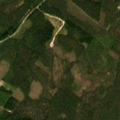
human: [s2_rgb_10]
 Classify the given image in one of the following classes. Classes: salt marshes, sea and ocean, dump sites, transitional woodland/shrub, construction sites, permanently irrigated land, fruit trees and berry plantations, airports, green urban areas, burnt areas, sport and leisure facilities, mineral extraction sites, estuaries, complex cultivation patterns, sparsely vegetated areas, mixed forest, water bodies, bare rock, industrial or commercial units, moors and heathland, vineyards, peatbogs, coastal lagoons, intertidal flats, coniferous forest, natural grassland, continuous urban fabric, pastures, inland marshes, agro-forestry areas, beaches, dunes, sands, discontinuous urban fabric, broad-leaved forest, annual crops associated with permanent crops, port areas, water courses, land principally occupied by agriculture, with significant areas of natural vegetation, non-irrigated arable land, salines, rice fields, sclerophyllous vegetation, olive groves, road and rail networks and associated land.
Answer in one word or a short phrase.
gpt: coniferous forest